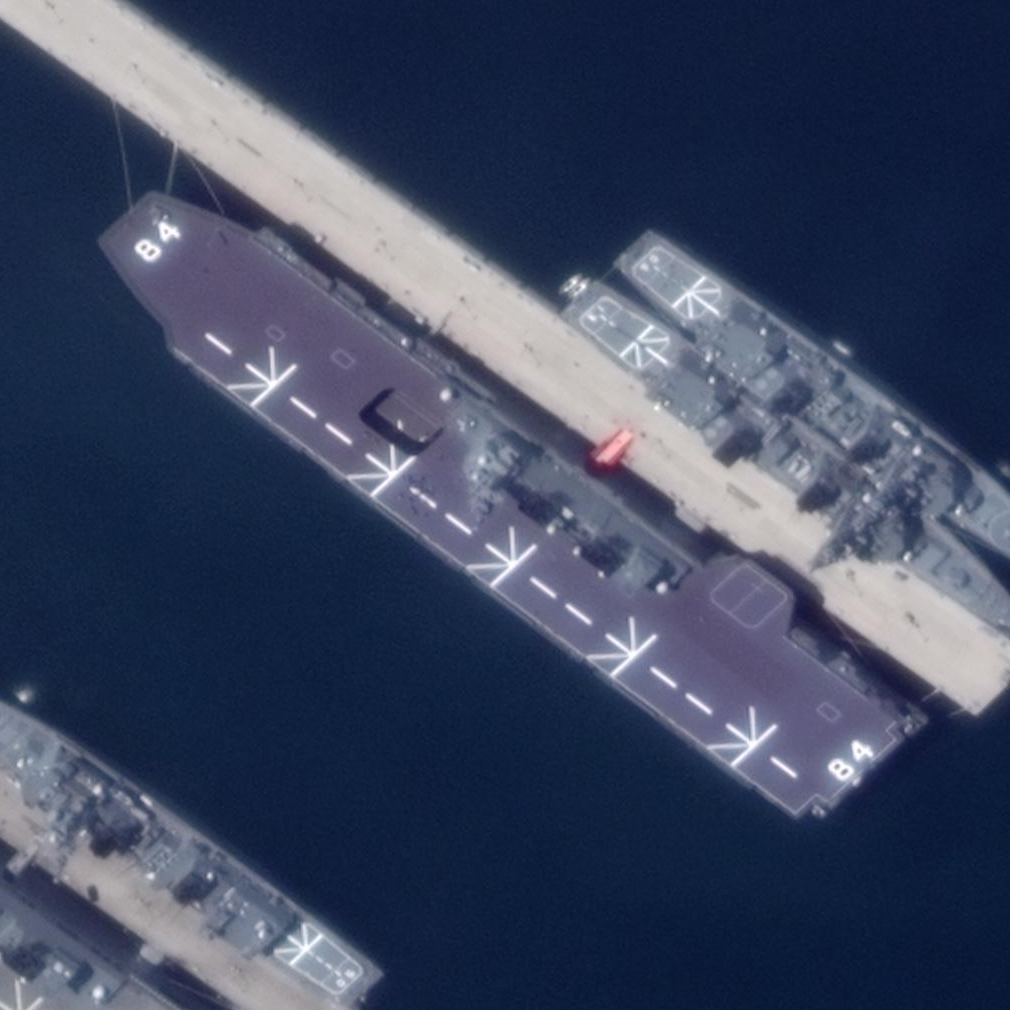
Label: Lzumo-class_helicopter_destroyer